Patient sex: M
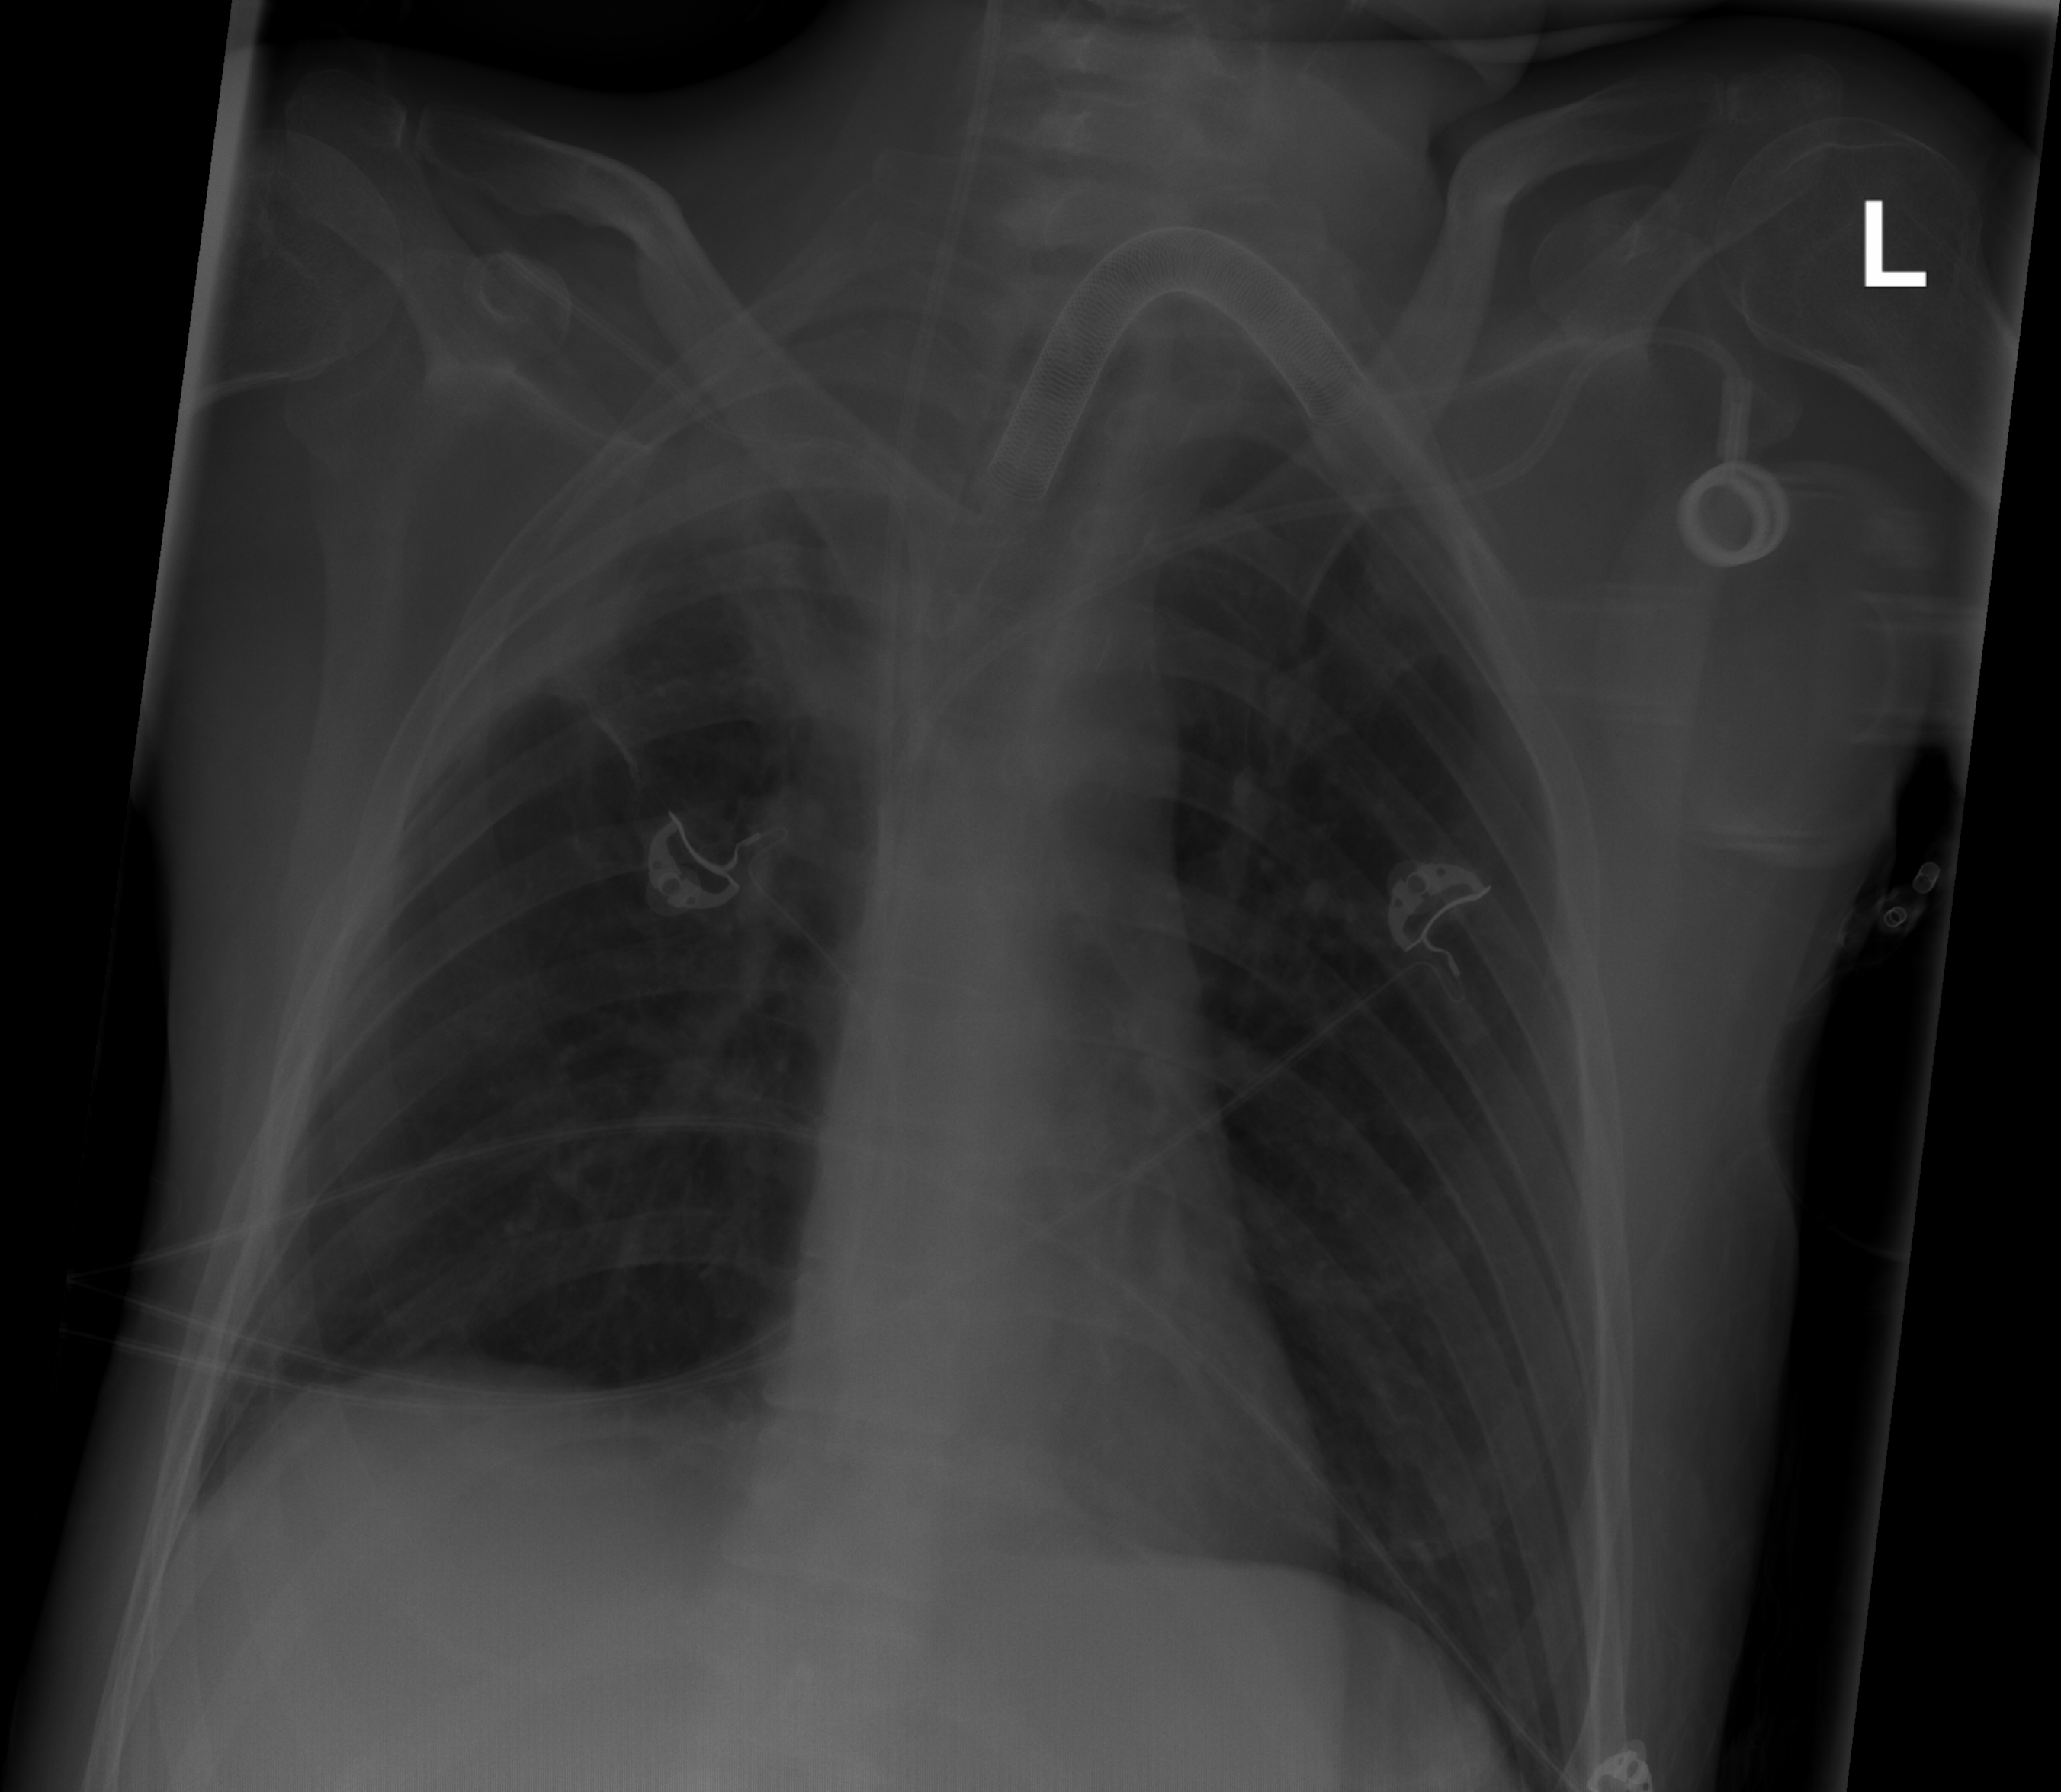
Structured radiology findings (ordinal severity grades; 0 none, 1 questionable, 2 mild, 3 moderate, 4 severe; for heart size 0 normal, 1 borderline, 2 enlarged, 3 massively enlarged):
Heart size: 0
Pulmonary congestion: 0
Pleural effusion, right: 2
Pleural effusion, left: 0
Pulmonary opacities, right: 0
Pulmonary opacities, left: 0
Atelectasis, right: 0
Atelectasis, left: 0